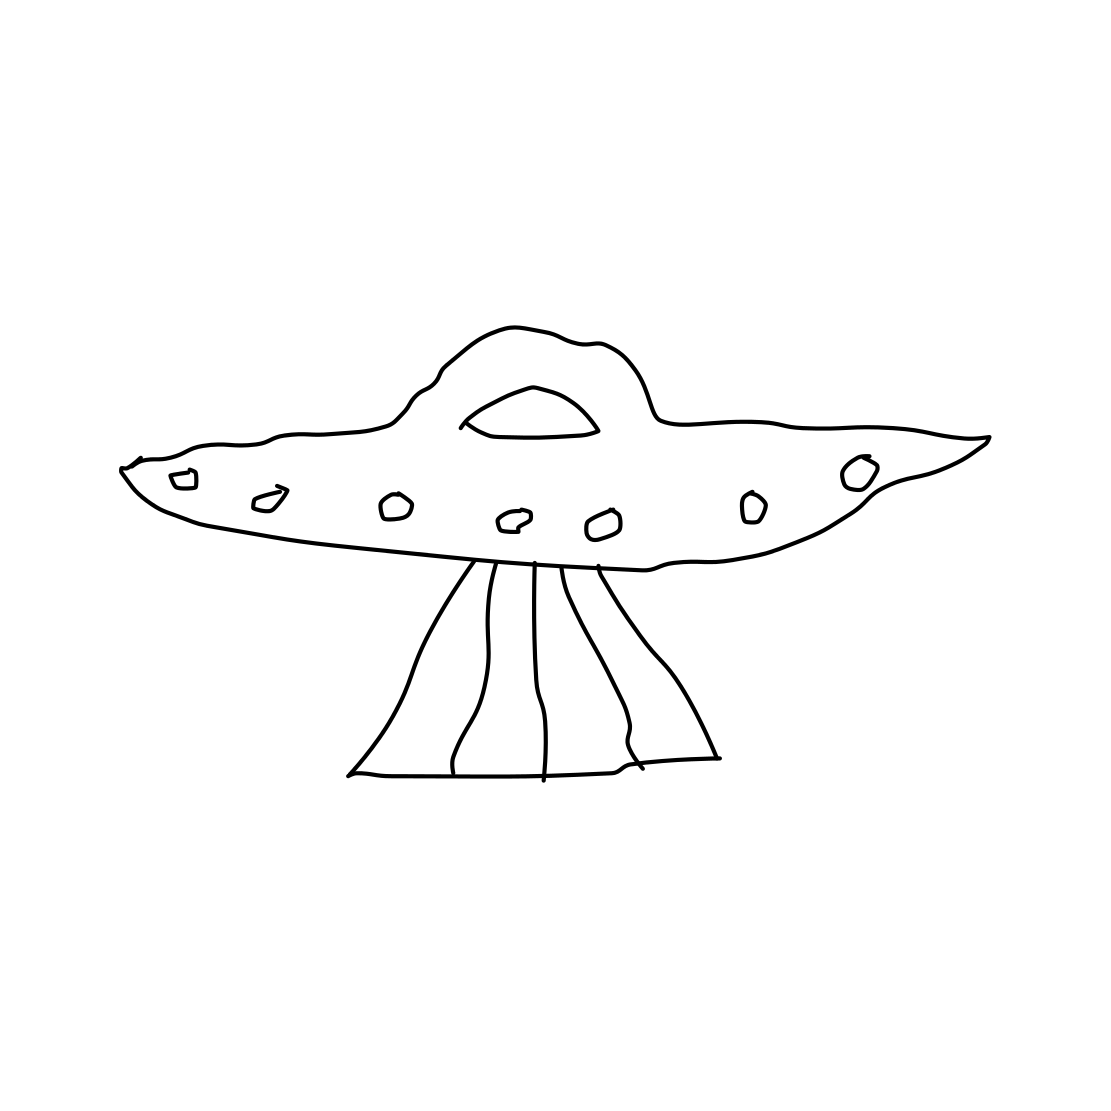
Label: flying saucer